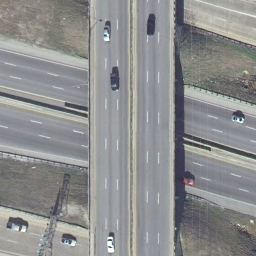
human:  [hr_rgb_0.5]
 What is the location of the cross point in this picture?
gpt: center